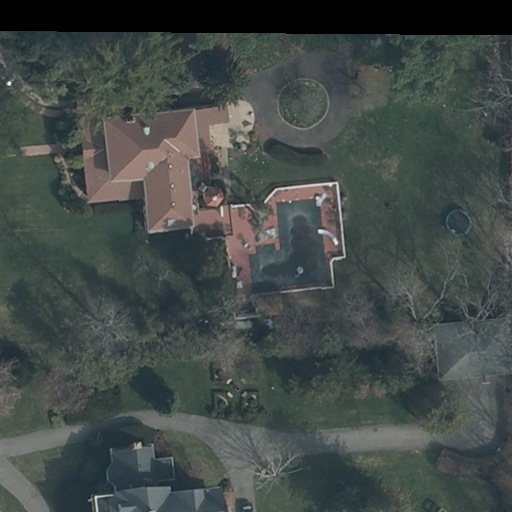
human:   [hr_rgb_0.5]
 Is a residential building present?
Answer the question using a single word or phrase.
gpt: yes

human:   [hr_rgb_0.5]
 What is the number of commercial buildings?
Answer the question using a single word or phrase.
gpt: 0

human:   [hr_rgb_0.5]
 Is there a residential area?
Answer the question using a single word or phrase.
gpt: yes

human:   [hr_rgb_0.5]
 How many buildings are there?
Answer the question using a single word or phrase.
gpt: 3

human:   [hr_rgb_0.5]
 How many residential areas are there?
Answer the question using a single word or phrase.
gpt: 1

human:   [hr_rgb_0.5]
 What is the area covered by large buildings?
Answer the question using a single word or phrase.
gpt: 635m2

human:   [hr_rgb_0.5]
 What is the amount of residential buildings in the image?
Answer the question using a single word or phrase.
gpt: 2

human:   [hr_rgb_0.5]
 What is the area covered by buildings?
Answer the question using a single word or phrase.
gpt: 980m2

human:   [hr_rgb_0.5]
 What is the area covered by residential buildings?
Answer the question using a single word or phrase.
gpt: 806m2

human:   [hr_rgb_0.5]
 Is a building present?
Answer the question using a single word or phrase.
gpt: yes

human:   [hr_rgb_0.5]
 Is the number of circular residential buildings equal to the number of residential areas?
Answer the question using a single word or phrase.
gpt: no

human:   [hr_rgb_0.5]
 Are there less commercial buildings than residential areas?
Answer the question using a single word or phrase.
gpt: yes

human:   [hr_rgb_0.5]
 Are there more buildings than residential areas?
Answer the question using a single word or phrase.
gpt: yes

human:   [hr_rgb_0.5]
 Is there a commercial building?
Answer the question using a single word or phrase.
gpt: no

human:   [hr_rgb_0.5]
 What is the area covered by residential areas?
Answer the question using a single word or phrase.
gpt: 10595m2

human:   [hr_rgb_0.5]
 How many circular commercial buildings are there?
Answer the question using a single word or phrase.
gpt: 0

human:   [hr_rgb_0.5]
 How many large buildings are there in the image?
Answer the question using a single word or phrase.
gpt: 1

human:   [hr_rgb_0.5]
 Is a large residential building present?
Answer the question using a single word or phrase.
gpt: yes

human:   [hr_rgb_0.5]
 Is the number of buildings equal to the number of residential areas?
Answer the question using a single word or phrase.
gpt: no

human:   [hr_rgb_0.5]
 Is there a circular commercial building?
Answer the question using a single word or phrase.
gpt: no

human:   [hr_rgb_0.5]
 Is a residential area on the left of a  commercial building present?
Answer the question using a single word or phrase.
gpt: no

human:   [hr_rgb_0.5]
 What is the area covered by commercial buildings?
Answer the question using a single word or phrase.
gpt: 0m2

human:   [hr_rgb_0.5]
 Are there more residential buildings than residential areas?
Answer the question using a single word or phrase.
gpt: yes

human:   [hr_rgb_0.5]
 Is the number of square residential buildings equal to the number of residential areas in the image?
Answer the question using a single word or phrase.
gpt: no

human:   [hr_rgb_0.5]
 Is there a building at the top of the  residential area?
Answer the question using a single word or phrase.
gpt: yes

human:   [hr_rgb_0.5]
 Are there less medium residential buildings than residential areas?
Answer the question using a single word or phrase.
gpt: no

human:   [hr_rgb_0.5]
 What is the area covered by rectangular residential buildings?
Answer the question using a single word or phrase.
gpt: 0m2

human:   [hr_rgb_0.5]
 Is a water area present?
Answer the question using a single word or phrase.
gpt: no

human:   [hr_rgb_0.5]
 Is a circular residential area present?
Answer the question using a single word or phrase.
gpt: no

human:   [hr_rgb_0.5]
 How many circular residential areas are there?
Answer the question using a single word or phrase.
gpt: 0

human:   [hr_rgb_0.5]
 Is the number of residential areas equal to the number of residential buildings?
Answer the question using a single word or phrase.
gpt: no

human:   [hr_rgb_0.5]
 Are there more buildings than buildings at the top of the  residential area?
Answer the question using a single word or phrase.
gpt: no

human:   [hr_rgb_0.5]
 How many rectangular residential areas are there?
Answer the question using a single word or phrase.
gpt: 1

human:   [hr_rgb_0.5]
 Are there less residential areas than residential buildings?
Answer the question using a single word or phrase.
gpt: yes

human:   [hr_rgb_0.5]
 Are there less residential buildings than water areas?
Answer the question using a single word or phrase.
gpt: no

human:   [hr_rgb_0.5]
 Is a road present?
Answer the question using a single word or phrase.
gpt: no

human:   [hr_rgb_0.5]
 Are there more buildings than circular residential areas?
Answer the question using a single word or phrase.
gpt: yes

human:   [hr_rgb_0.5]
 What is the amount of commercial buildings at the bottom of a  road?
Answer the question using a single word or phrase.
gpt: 0

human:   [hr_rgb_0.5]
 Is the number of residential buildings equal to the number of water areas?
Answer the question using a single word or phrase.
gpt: no

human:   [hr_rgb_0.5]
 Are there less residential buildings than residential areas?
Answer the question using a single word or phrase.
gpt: no

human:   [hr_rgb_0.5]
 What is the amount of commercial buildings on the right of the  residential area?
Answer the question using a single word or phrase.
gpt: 0

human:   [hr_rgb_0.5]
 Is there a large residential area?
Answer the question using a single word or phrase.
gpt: yes

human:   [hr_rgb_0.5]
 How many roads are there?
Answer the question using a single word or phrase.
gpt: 0

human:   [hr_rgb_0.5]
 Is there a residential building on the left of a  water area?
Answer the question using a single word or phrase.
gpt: no

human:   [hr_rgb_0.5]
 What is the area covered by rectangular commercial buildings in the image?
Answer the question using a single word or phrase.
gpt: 0m2

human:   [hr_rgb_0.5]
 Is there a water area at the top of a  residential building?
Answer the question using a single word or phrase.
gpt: no

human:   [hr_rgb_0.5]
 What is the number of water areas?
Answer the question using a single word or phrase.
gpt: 0

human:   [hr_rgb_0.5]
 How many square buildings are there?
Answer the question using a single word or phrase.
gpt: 0

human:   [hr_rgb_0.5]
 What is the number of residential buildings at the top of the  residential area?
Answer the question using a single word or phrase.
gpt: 2

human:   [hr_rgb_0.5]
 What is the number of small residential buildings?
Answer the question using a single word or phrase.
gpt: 0

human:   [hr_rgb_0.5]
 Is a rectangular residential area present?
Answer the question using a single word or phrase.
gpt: yes

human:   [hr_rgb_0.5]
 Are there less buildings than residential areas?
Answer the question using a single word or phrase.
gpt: no

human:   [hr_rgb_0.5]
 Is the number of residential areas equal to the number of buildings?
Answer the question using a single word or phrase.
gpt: no

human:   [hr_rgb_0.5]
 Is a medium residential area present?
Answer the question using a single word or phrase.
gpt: no

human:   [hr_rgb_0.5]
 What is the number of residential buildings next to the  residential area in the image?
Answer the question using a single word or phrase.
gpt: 2

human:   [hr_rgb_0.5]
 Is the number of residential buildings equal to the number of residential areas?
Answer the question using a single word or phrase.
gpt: no

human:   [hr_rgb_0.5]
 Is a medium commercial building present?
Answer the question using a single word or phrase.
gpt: no

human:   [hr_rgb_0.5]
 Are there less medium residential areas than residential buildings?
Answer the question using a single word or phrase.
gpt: yes

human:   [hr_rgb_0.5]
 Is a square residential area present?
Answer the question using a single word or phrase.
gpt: no

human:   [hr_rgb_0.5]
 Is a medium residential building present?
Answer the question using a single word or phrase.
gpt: yes

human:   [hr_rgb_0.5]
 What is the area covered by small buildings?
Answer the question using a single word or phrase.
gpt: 0m2

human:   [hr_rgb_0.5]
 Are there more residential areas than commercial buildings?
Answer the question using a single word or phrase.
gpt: yes

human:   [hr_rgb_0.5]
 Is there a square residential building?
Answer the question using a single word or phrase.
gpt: no

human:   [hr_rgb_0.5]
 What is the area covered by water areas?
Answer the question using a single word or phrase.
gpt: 0m2